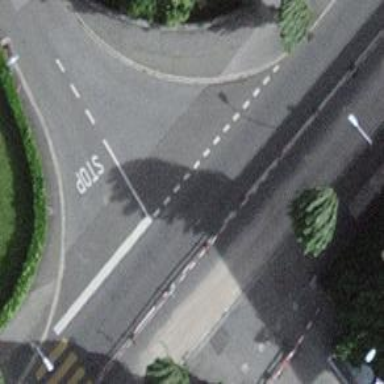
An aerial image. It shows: Bollard barrier.